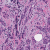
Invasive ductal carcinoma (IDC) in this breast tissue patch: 1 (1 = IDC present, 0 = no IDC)